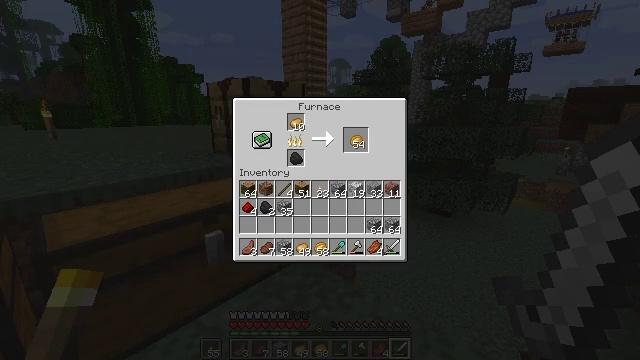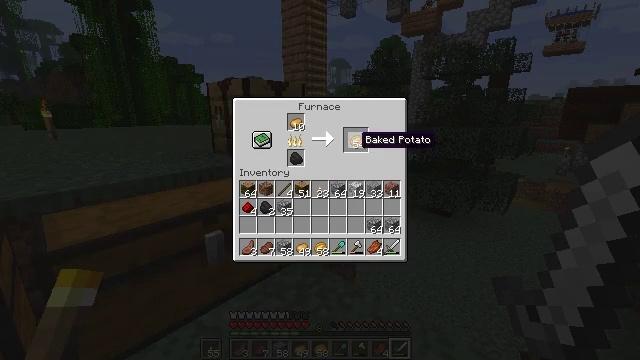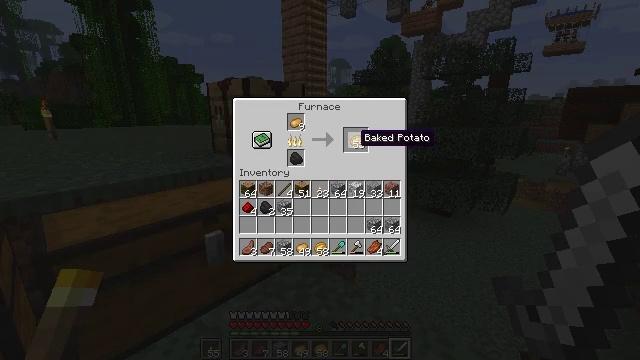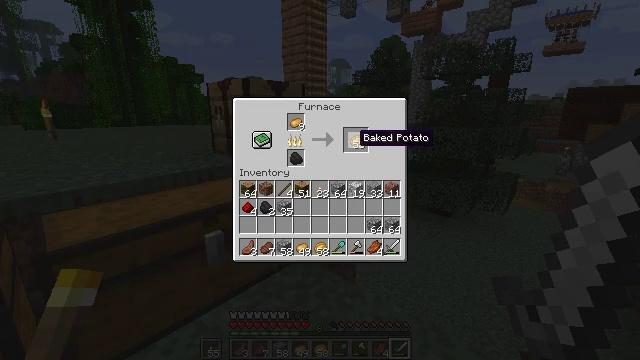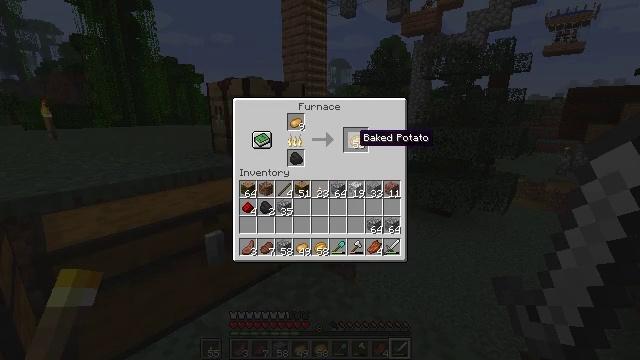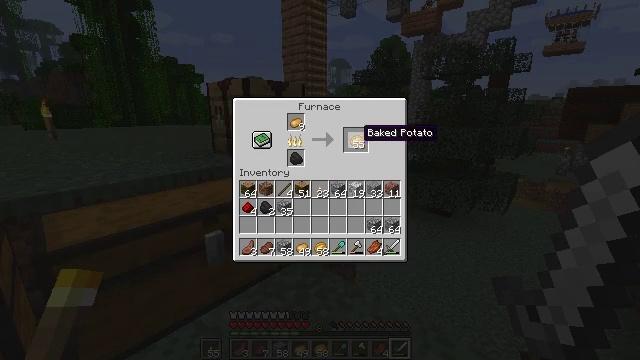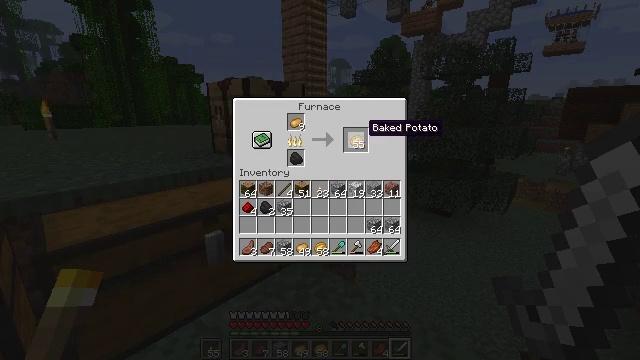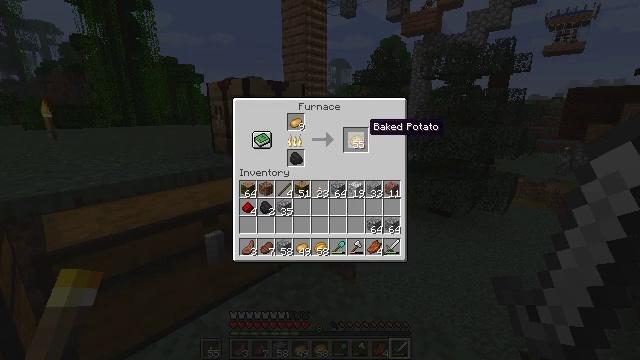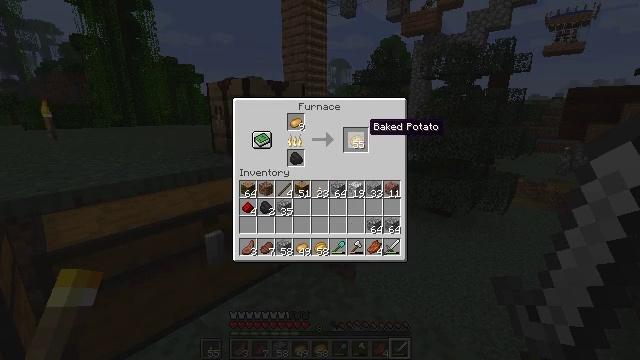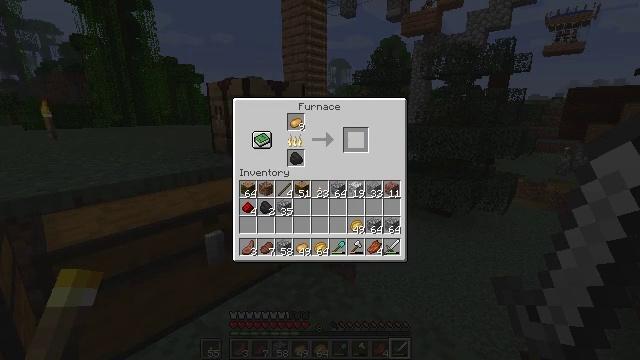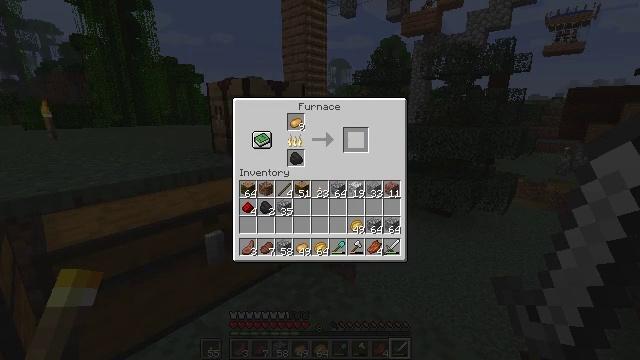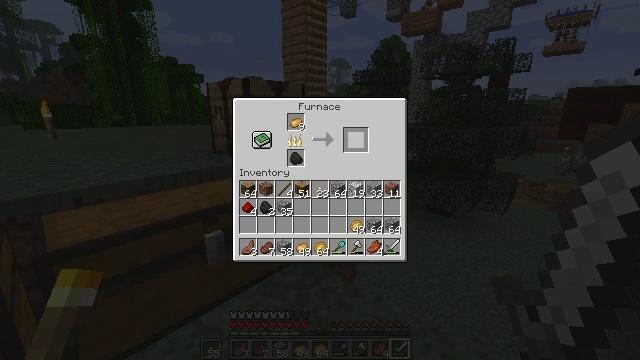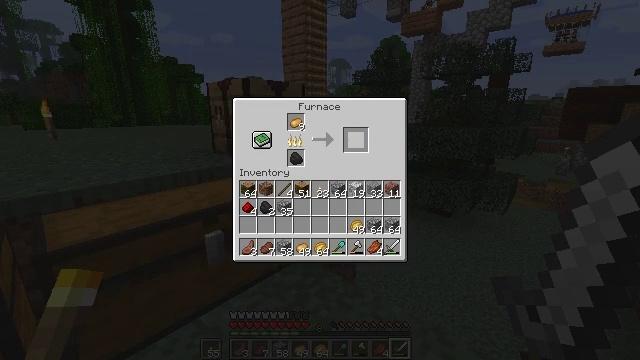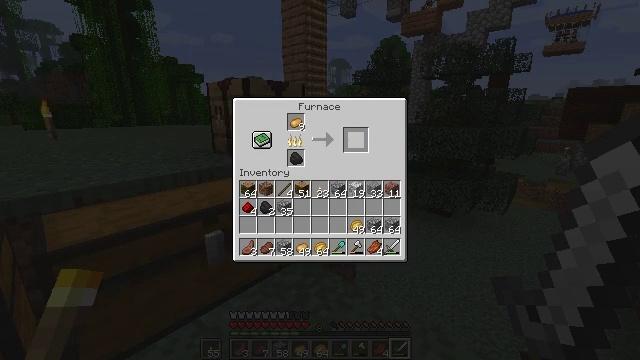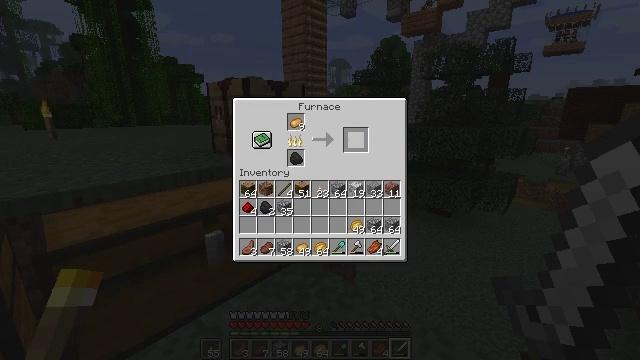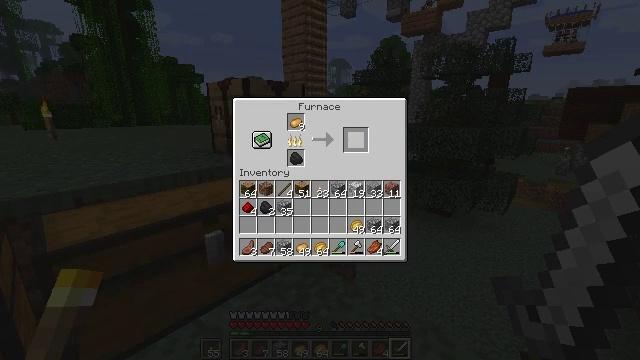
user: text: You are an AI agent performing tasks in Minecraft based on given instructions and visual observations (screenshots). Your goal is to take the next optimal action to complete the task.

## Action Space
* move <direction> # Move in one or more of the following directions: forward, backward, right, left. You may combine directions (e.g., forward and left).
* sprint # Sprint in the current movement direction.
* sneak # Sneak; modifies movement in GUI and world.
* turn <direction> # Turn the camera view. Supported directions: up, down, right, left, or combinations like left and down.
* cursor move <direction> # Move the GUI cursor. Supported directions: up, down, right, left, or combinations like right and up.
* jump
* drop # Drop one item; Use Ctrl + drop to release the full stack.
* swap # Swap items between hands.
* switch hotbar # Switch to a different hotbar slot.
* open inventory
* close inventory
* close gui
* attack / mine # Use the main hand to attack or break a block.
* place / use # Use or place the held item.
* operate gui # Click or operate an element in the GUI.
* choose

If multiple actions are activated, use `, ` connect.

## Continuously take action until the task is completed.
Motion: motion action
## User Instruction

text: Prepare a baked potato in the furnace.
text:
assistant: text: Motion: sneak
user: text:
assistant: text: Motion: sneak
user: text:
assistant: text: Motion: sneak
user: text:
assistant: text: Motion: sneak
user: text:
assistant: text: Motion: sneak
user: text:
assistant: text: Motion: sneak
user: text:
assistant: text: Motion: sneak
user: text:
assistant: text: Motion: sneak
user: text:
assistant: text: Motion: sneak, operate gui
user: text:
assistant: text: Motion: sneak, operate gui
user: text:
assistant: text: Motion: sneak, operate gui
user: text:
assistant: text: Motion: sneak
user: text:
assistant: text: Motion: sneak
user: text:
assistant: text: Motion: sneak
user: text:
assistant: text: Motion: sneak
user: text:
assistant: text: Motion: sneak
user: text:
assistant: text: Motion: sneak
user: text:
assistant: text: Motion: sneak
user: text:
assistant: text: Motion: sneak
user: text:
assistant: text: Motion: sneak
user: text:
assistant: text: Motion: cursor move down
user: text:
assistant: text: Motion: cursor move left and down
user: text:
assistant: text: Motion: cursor move left and down
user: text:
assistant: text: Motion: cursor move left and down
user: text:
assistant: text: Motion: no_op
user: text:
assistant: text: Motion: no_op
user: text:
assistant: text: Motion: no_op
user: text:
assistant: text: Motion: cursor move down
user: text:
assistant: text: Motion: cursor move down
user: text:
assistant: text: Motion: no_op